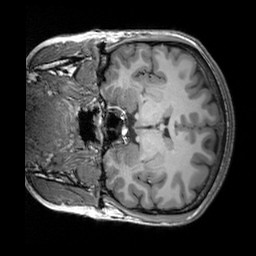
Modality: T1w
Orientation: coronal
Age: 23
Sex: female
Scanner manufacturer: siemens
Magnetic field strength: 3 T
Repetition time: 2.3 s
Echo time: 0.00303 s